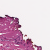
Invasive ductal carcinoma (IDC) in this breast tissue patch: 0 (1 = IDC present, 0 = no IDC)